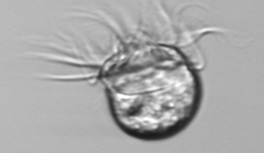
Label: Leegaardiella_ovalis